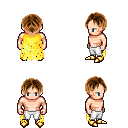
a pixel art fantasy rpg character, male body template, human, light skin, yellow tattered cape, white pants, brown parted hairstyle, gold boots, four views (front, back, left, right), 2x2 character sprite sheet, small pixel art, hard edges, no anti-aliasing